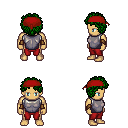
a pixel art fantasy rpg character, male body template, human, tanned skin, steel chest armor, red pants, green curly afro hairstyle, red bandana, leather bracers, four views (front, back, left, right), 2x2 character sprite sheet, small pixel art, hard edges, no anti-aliasing